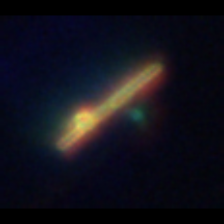
Taxon: Pennate
Group: Diatoms